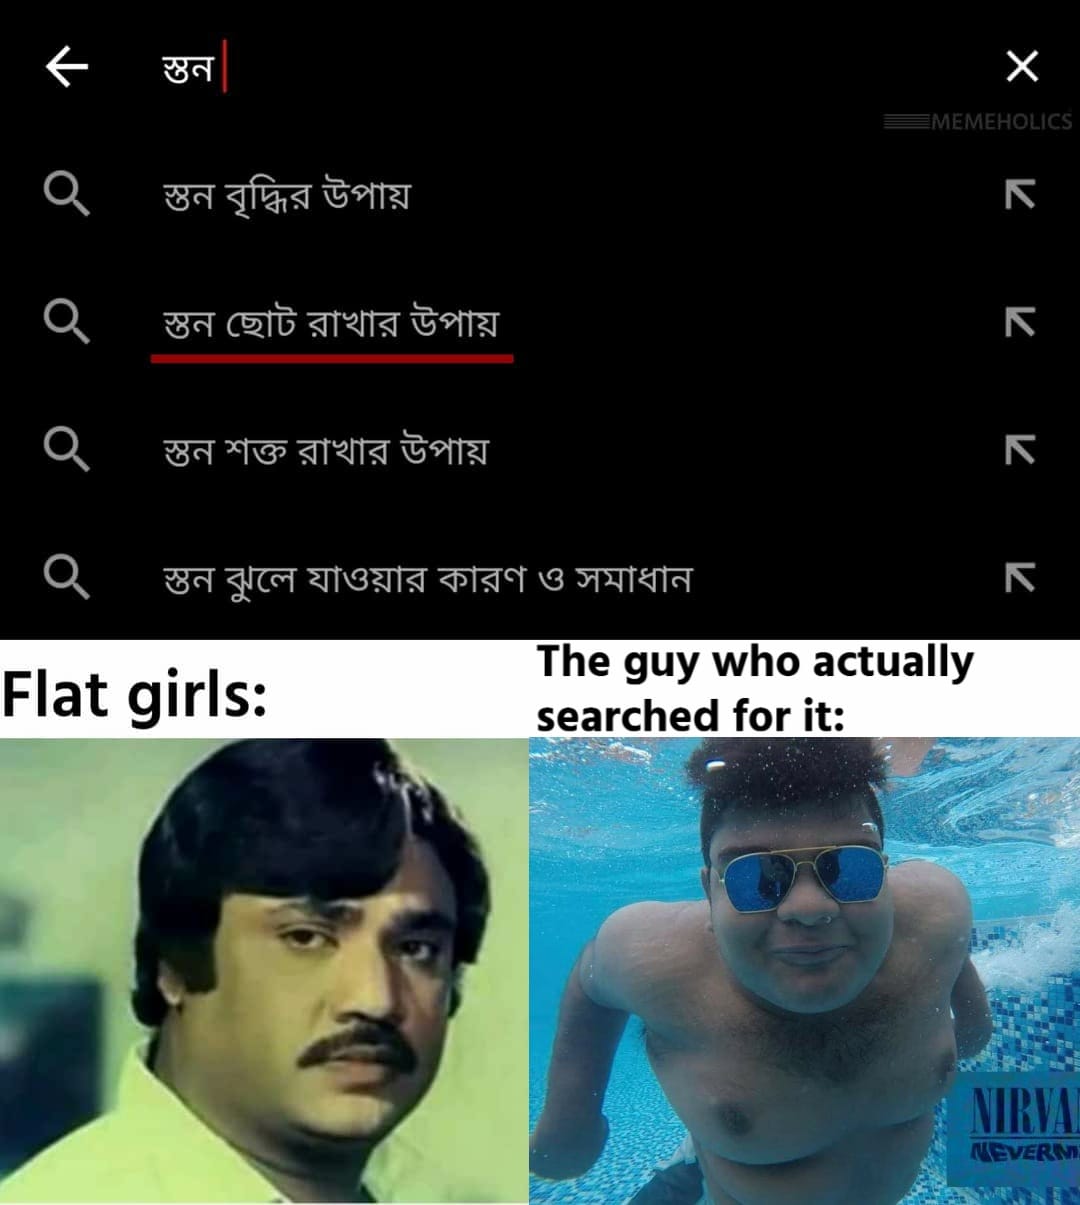
Caption: স্তন   স্তন বৃদ্ধির উপায়     স্তন ছোট রাখার উপায়   স্তন শক্ত রাখার উপায়   স্তন ঝুলে যাওয়ার কারণ ও সমাধান  Flat girls     The guy who actually searched for it:
Label: hate